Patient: sex F, age 60
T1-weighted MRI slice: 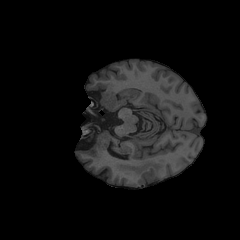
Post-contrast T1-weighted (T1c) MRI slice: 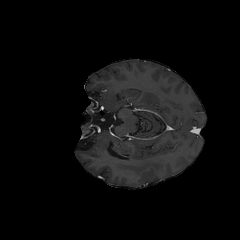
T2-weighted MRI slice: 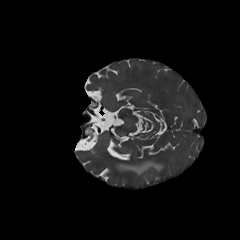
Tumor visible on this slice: yes
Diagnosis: Glioblastoma, IDH-wildtype
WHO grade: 4